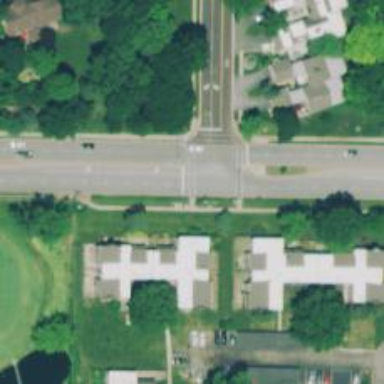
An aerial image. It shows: Road marking indicating solid crossing edge.